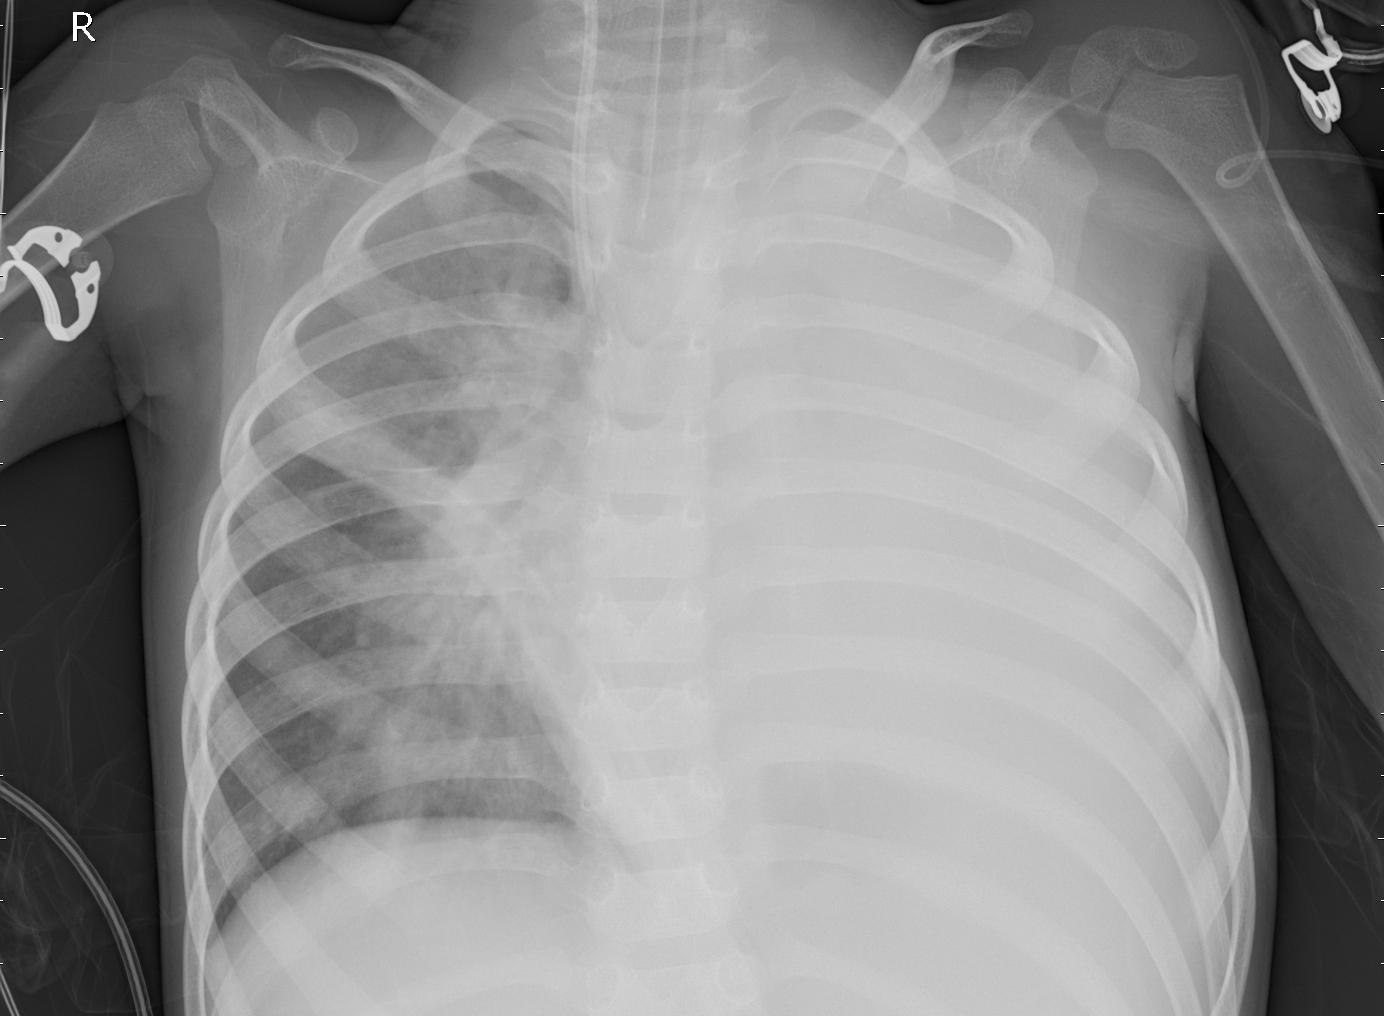
Diagnosis: PNEUMONIA